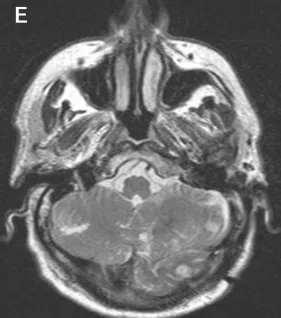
E-H: Axial T2-weighted cerebral MRI sequences showing a cortico-subcortical fronto-parietal hyperintensity with restricted diffusion (not shown) consistent with acute ischaemic lesion and bilateral old ischaemic lesions in the right occipital and left temporal lobe.
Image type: radiology (mri)